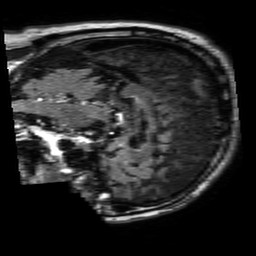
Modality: FLAIR
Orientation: sagittal
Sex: male
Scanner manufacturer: philips
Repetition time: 11 s
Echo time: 0.125 s